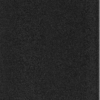
Label: dusty